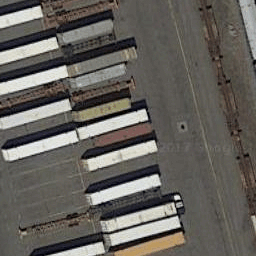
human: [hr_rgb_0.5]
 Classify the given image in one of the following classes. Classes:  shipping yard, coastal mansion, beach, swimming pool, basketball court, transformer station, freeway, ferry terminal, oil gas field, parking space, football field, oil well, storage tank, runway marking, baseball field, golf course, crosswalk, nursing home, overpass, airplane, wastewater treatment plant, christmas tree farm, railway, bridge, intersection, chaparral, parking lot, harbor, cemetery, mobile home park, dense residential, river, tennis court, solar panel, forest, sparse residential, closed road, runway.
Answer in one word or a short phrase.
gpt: shipping yard